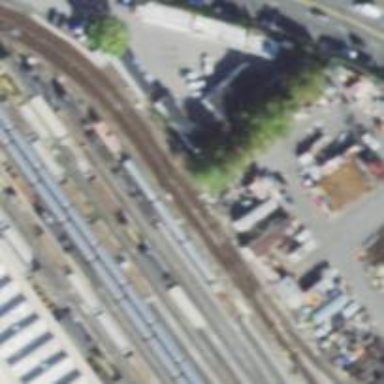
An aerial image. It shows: Yard area with electrified rail tracks.